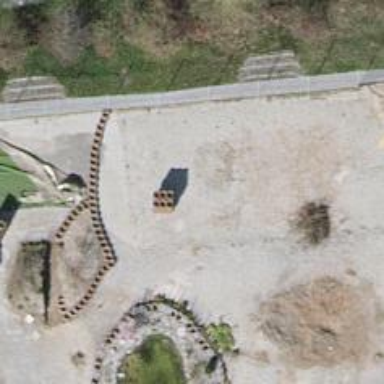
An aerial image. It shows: Playground with basket swing.